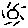
Label: sun